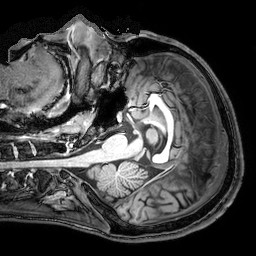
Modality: T1w
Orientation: coronal
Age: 22
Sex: male
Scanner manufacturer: philips
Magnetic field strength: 3 T
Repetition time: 8.125 s
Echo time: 3.728 s